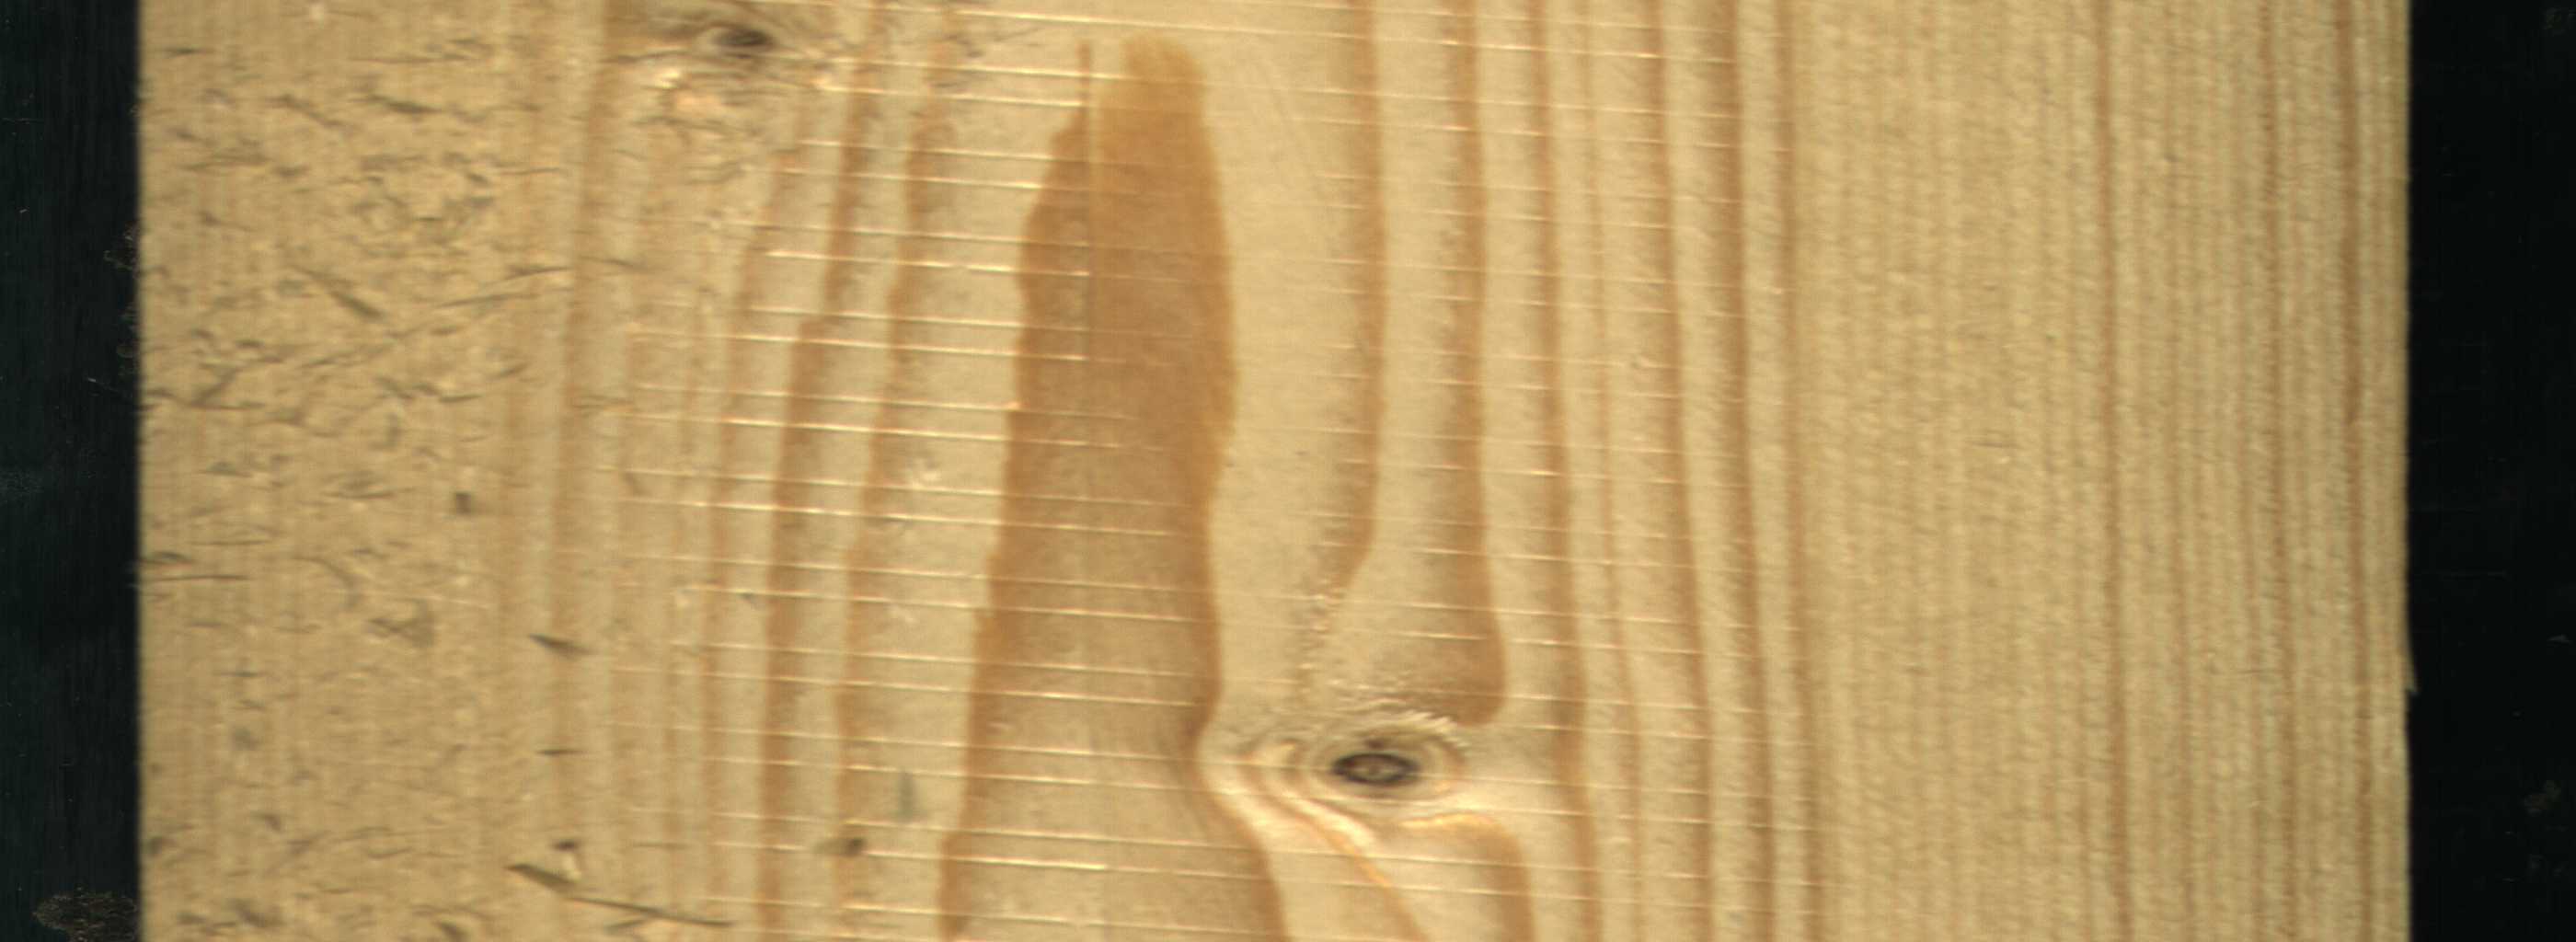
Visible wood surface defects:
Live_Knot
Live_Knot